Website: apple
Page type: customer-info-address
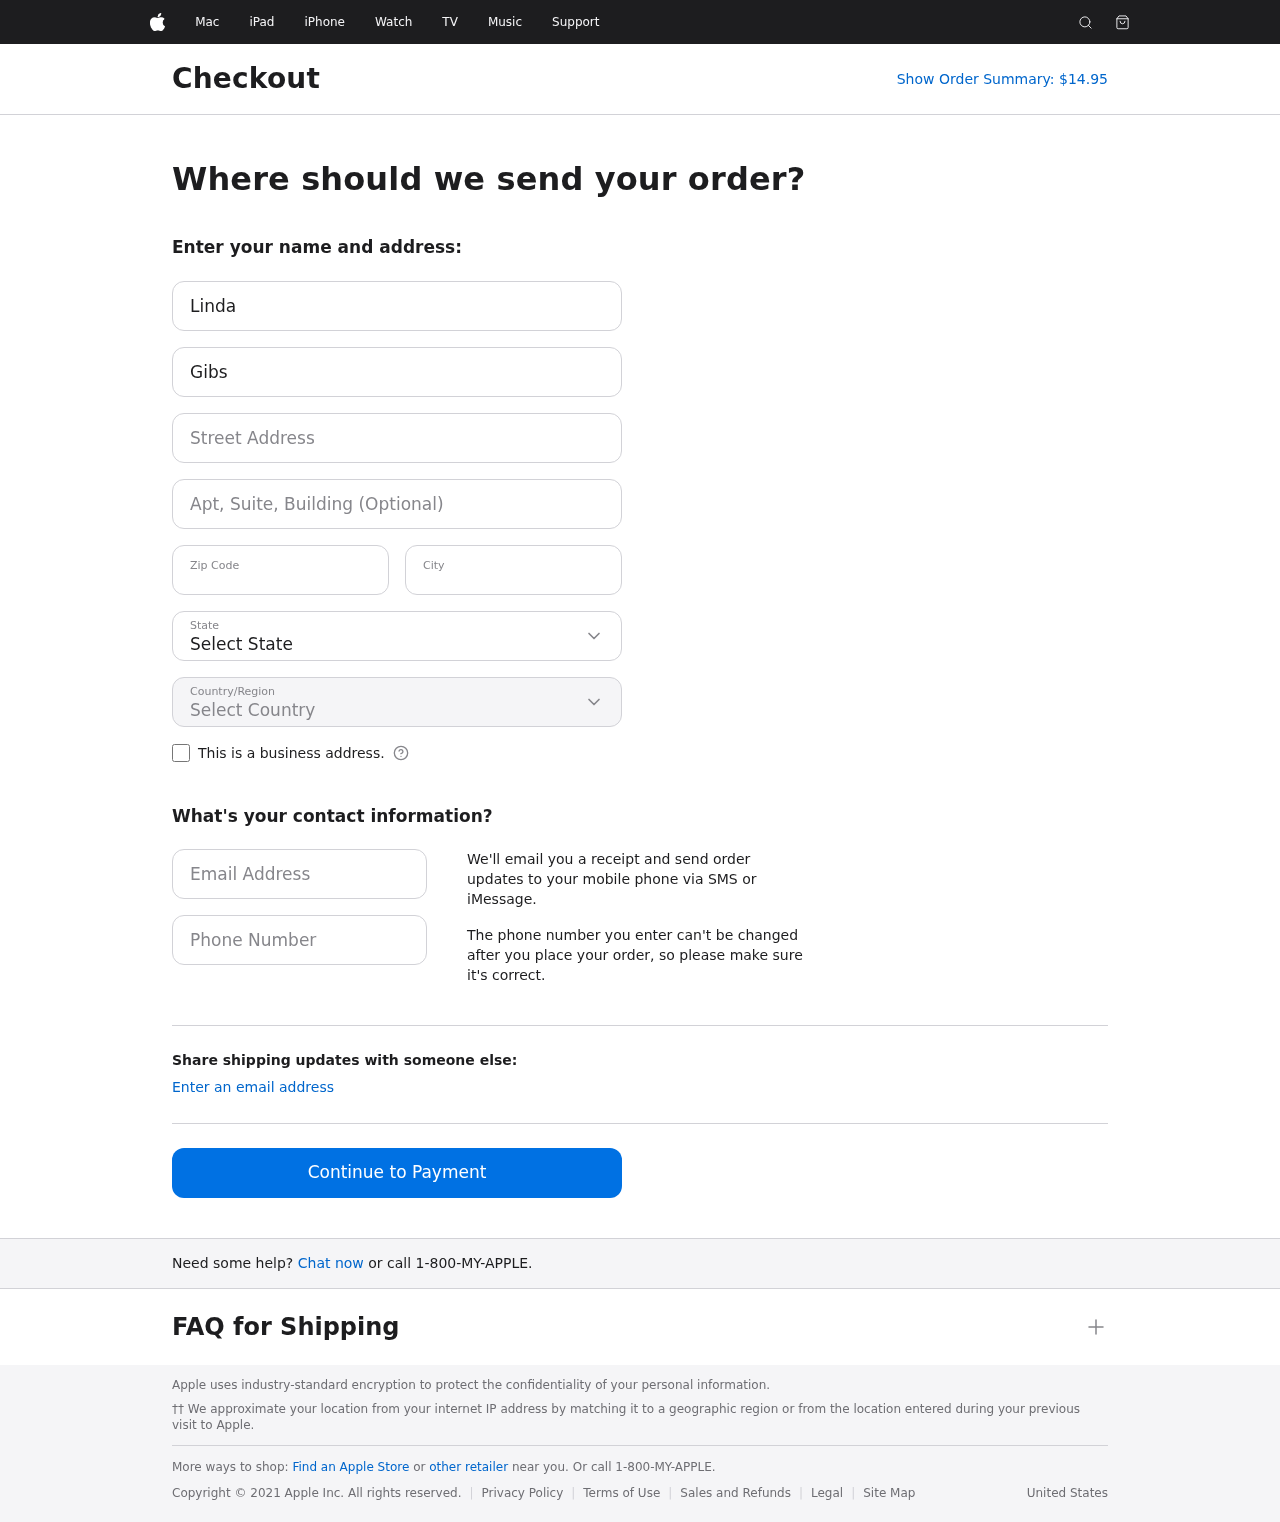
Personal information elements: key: PII_CITY
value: Richardstad
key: PII_COUNTRY
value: United States
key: PII_EMAIL
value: linda.gibson@hotmail.com
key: PII_FIRSTNAME
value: Linda
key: PII_LASTNAME
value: Gibson
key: PII_PHONE
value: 3083787590
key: PII_POSTCODE
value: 97605
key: PII_STATE
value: Mississippi
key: PII_STREET
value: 770 Bethany Ports
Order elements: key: ORDER_TOTAL
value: Show Order Summary: $14.95